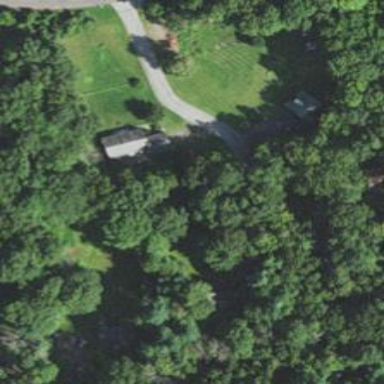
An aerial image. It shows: Residential driveway designated as service road.